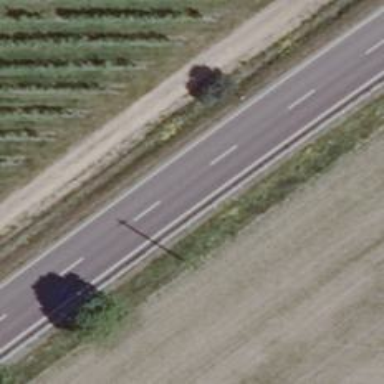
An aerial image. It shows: Minor power line with 3 cables.